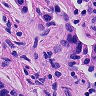
Metastatic tissue present: yes